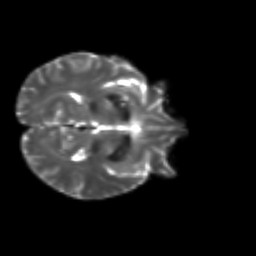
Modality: T2w
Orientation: axial
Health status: ill
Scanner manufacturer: siemens
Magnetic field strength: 3 T
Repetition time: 6.8 s
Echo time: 0.097 s